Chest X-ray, AP view. Patient: 62 years old, sex M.
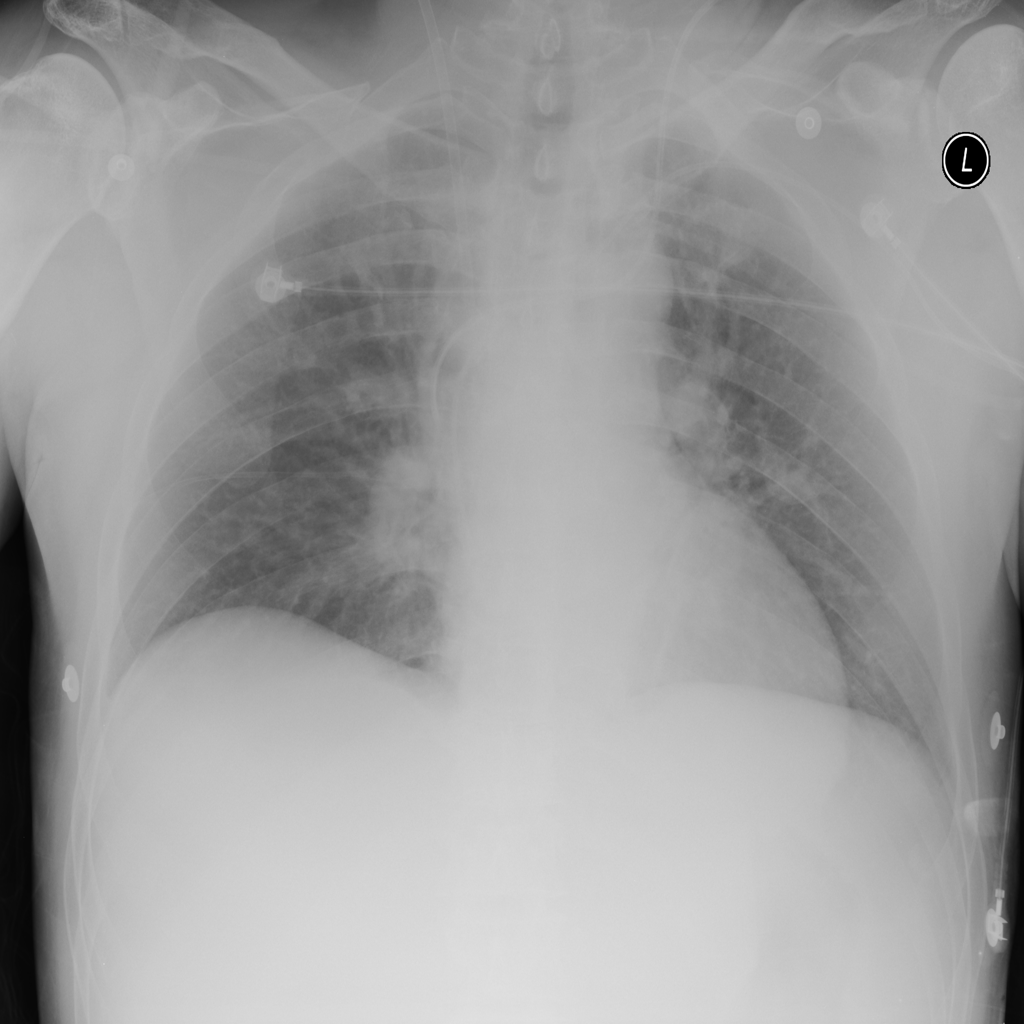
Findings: No Finding